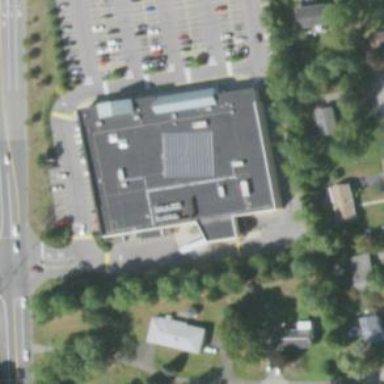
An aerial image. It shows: Supermarket located in building.